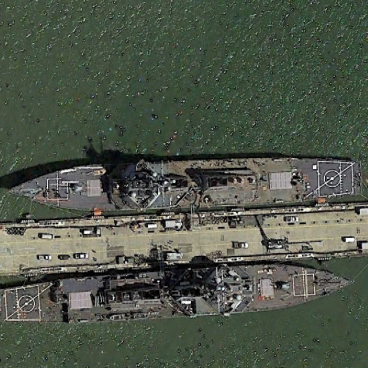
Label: destroyer